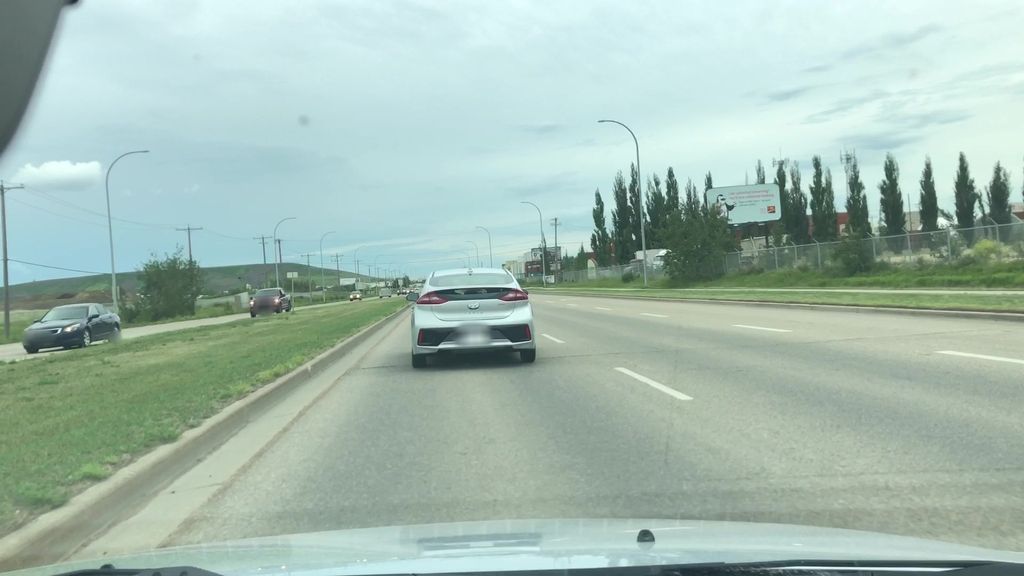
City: edmonton